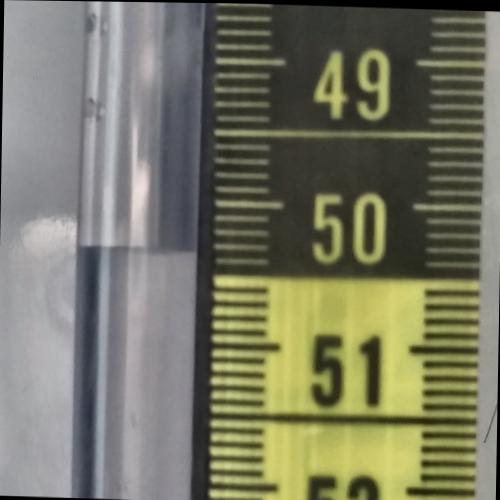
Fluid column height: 50.3 cm